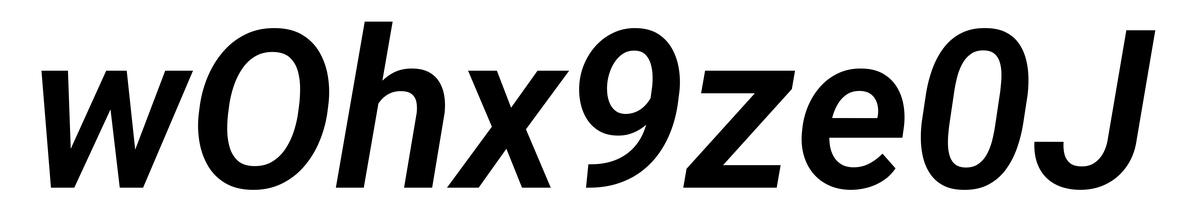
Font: Roboto-Italic_SemiBold_Italic